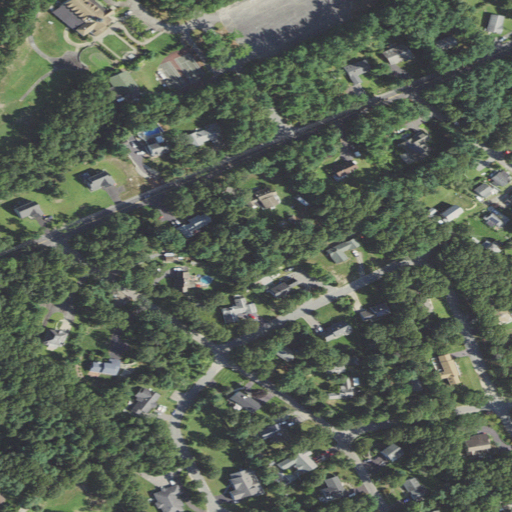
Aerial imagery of cape in Massachusetts named Long Neck containing low intensity development, open development, medium intensity development, and high intensity development